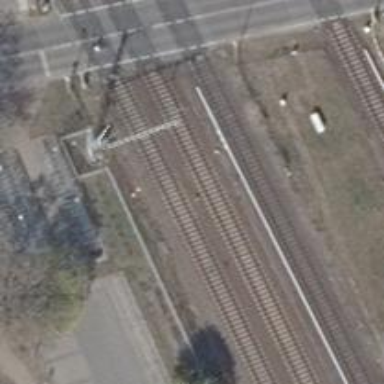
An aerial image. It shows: Railway signal.